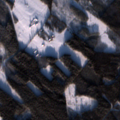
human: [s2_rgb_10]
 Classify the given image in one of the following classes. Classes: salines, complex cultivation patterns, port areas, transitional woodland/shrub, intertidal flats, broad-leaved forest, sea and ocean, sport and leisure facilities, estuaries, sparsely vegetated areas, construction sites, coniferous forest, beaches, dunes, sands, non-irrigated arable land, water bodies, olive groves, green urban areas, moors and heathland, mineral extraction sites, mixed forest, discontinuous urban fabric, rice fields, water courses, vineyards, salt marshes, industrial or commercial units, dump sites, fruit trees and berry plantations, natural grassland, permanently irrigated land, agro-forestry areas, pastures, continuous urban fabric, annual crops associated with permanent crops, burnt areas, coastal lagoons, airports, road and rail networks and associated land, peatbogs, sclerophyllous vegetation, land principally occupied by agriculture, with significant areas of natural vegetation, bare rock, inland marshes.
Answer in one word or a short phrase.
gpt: non-irrigated arable land, land principally occupied by agriculture, with significant areas of natural vegetation, coniferous forest, mixed forest